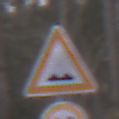
Verkehrszeichen: UnebeneFahrbahn
Zusatzzeichen unten: Geschwindigkeit30
Umgebung: Outdoor, Nature
Tageszeit: Midday
Wetter: Overcast
Licht: Natural
Jahreszeit: Autumn
Kontrast: LowContrast